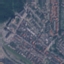
Land use / land cover class: Residential